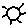
Label: sun